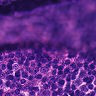
Metastatic tissue present: no